Question: Please help me merge the heads that I didn't want in the first place:
'''
C:\Users\hg\>hg push
pushing to https://usernm@bitbucket.org/zzz/yyy
http authorization required
realm: Bitbucket.org HTTP
user:
password:
searching for changes
abort: push creates new remote head 841acfa3a36b!
(merge or see "hg help push" for details about pushing new heads)
C:\Users\hg\m>hg merge
abort: uncommitted changes
(use 'hg status' to list changes)
C:\Users\hg\>
C:\Users\hg>hg commit -m " merge"
nothing changed (12 missing files, see 'hg status')
C:\Users\hg\>hg status
! montaoproject\common\__init__.pyc
! montaoproject\common\templatefilters.pyc
! montaoproject\conf\__init__.pyc
! montaoproject\conf\settings.pyc
! montaoproject\static\img\github.png
! montaoproject\static\img\index_in2.png
! montaoproject\static\img\openid.png
! montaoproject\static\pakistan-reg_files\wikimedia-button.png
! montaoproject\wtforms\ext\__init__.pyc
! montaoproject\wtforms\ext\appengine\__init__.pyc
! montaoproject\wtforms\ext\appengine\db.pyc
! montaoproject\wtforms\ext\appengine\fields.pyc
? .idea\.name
'''

'''
outstanding uncommitted changes in repository C:/Users/hg/, not merging with pulled head
'''
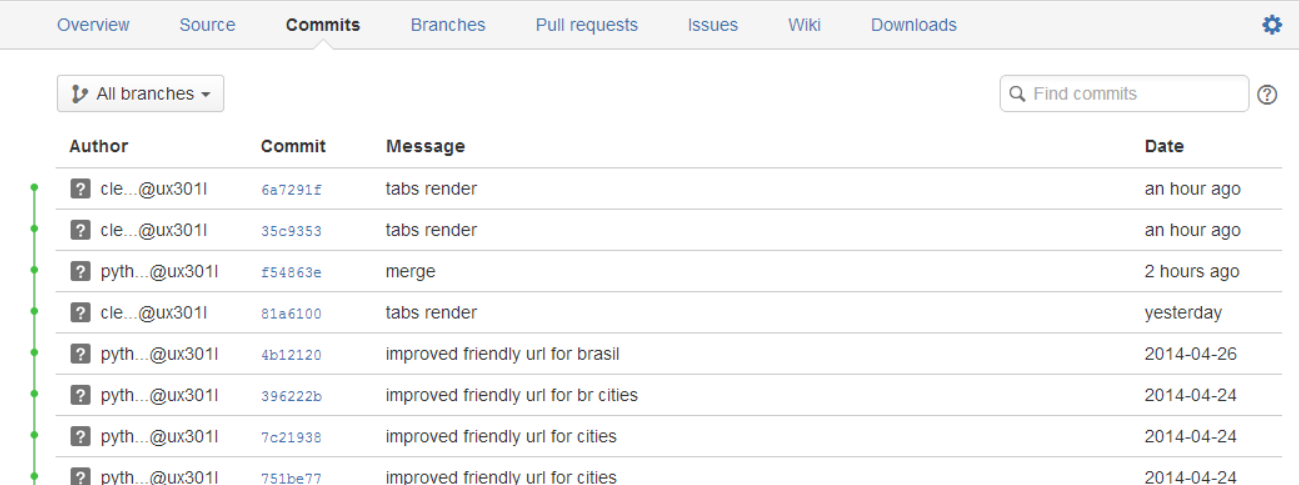
Answer: > abort: uncommitted changes
Tells you in clean English: you must commit before merge